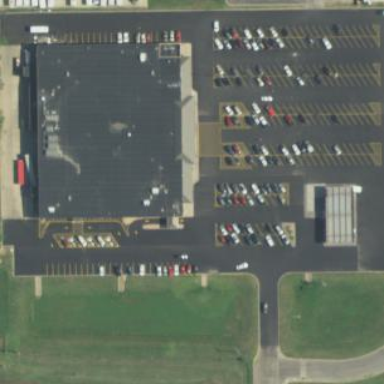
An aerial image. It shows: Supermarket located in building.